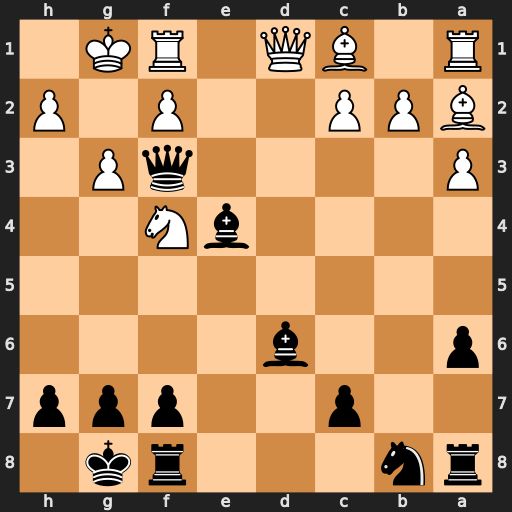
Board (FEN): rn3rk1/2p2ppp/p2b4/8/4bN2/P4qP1/BPP2P1P/R1BQ1RK1
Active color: b
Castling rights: -
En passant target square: -
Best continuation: Qh1#